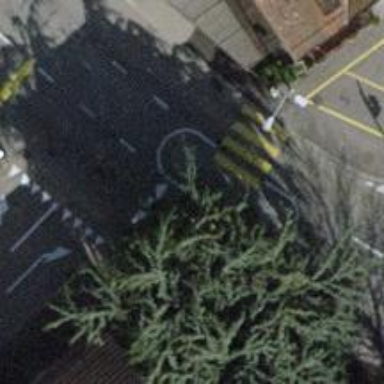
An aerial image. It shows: Crossing with traffic signals.